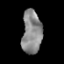
Tissue: prostate
Cell type: Myeloid cells
Senescence score: 0.2729
Nuclear area (px): 839
Mean DAPI intensity: 137.135